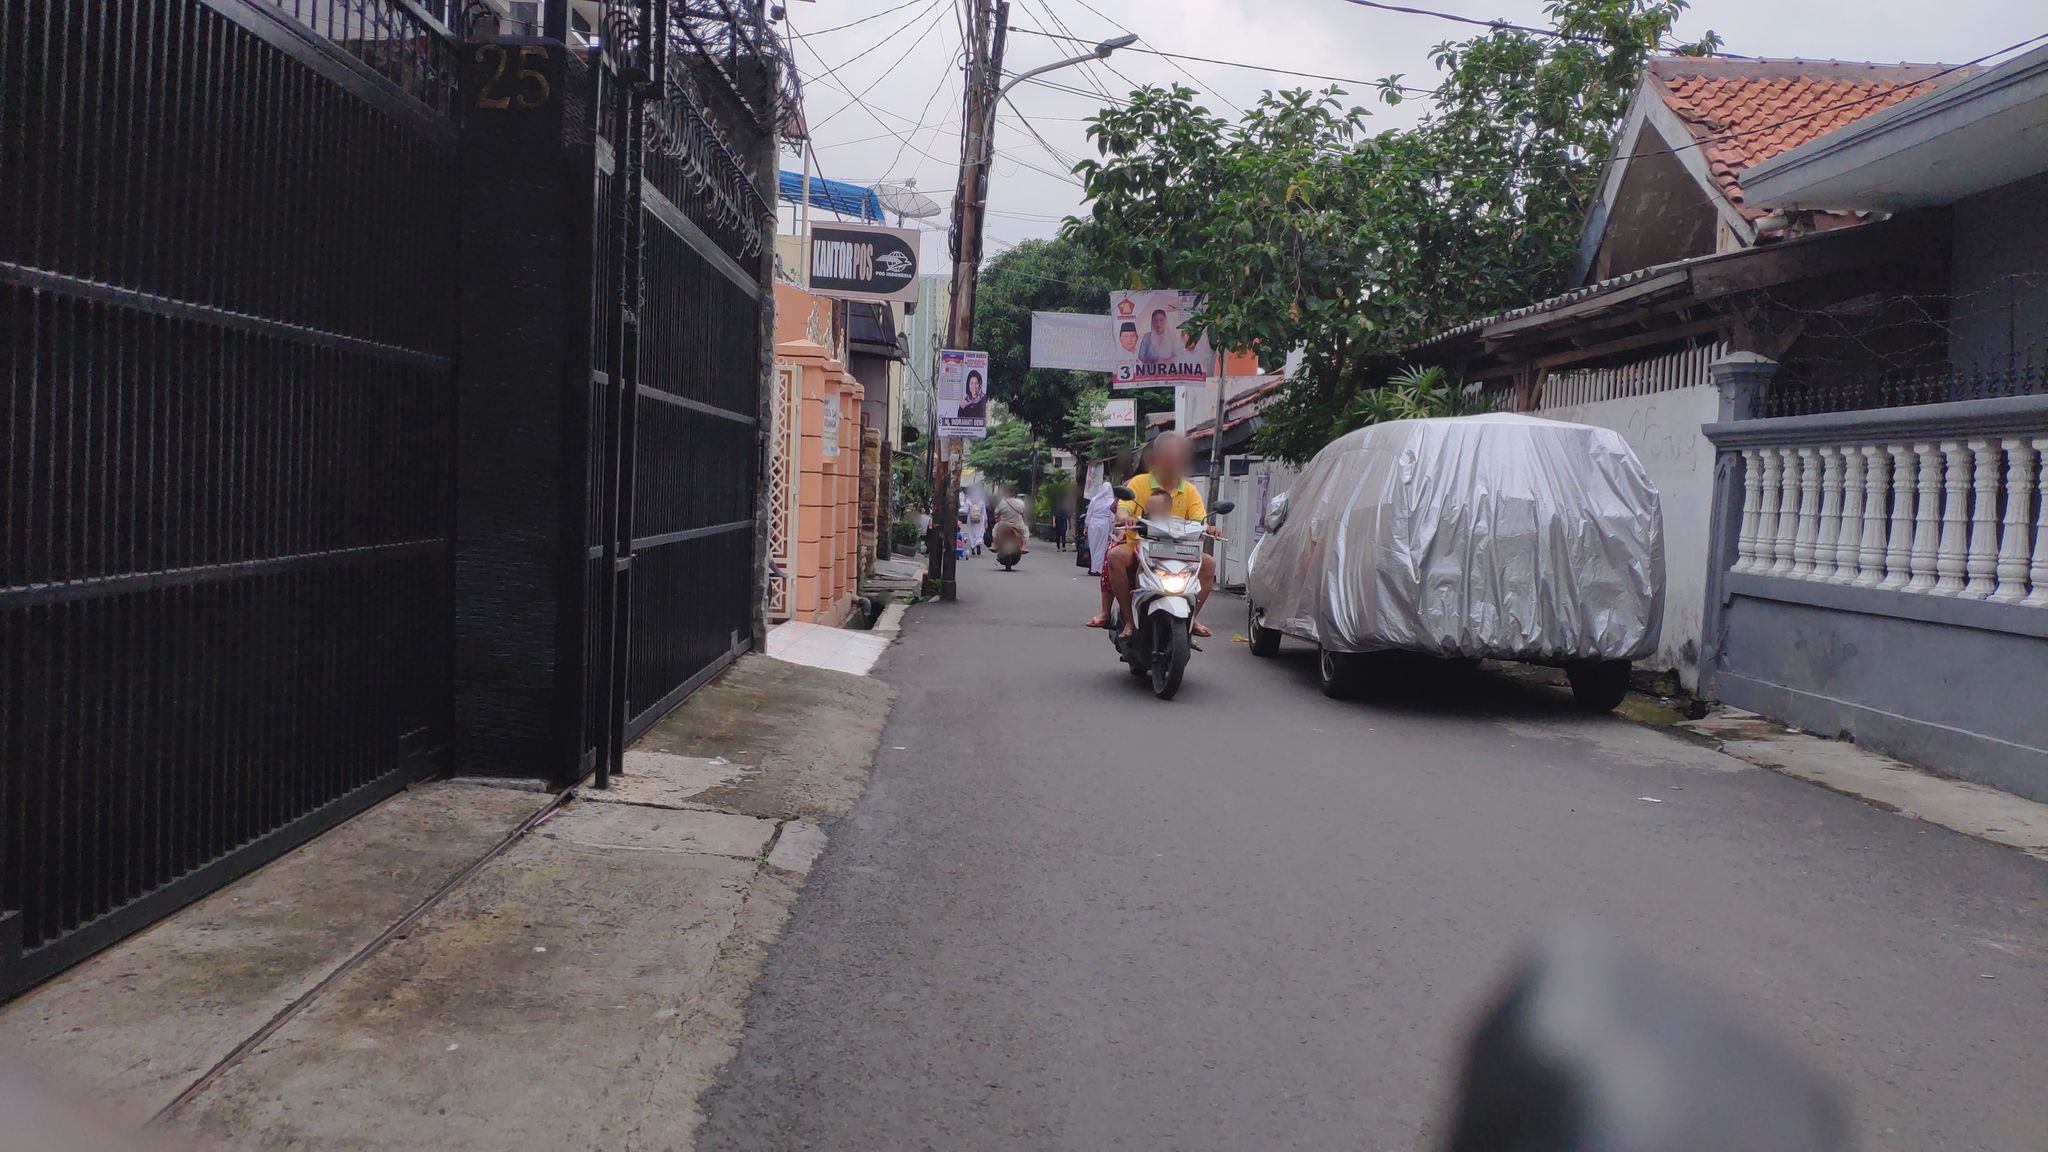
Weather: clear
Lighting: day
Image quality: good
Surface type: walking surface
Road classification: residential
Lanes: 2
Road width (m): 3
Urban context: urban centre
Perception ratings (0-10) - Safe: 6.42, Lively: 5.54, Beautiful: 2.05, Boring: 6.62, Depressing: 4.38, Wealthy: 2.59